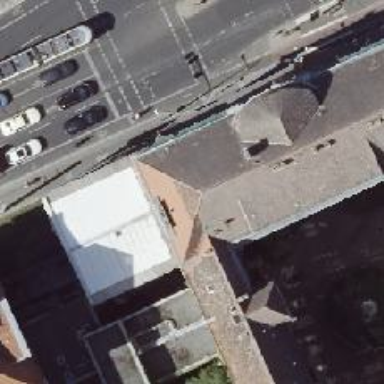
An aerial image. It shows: View of roof with edges.